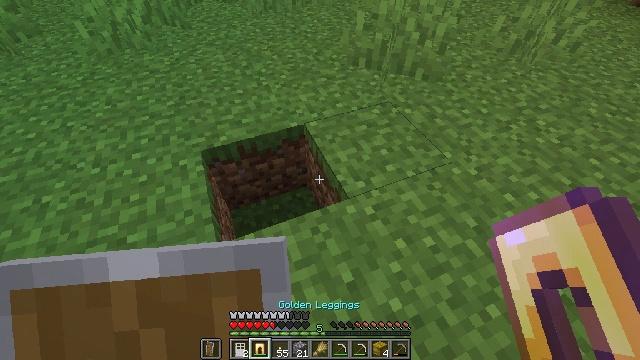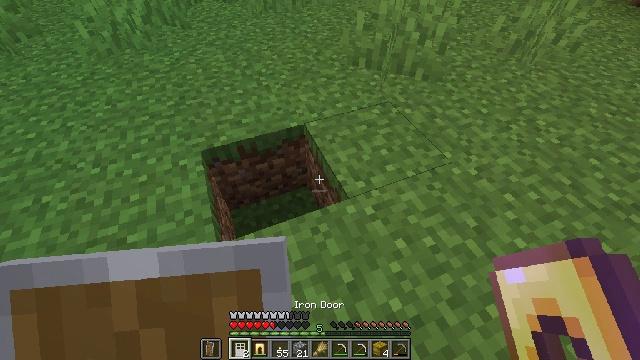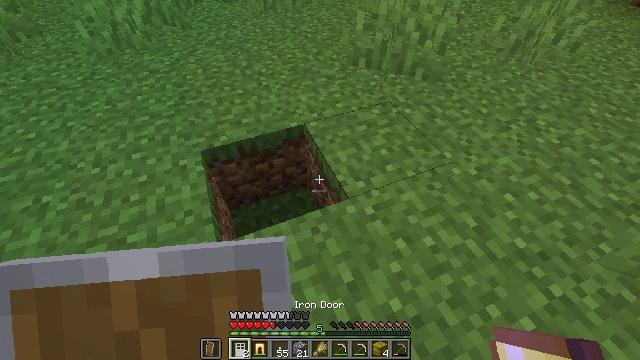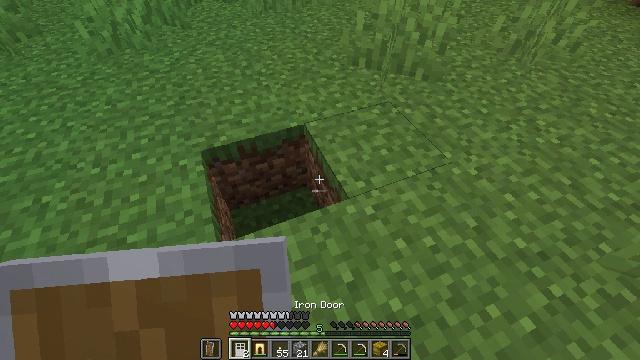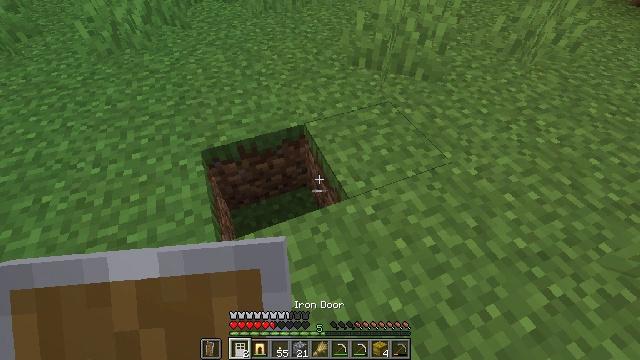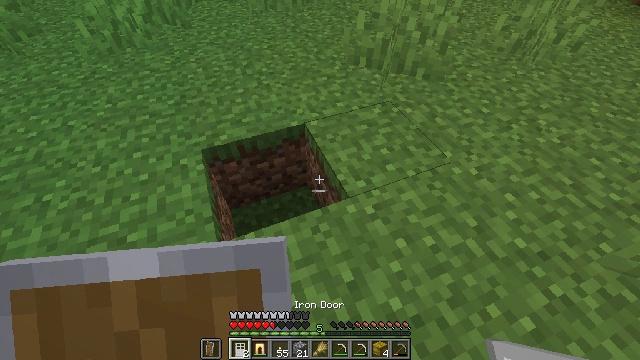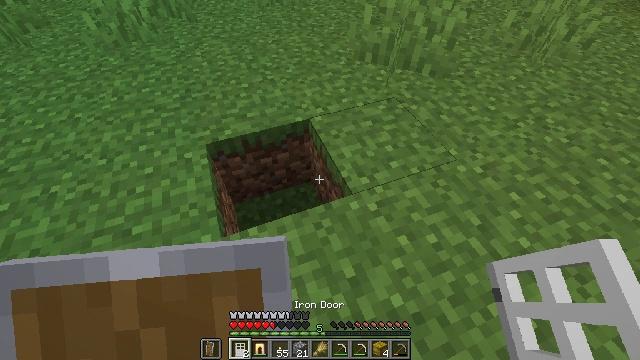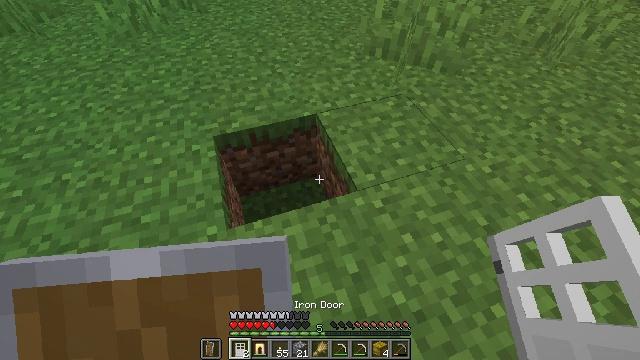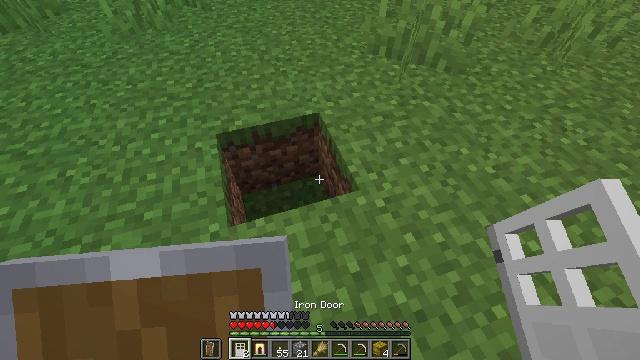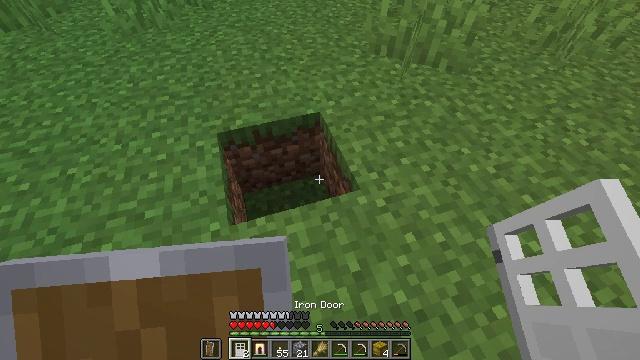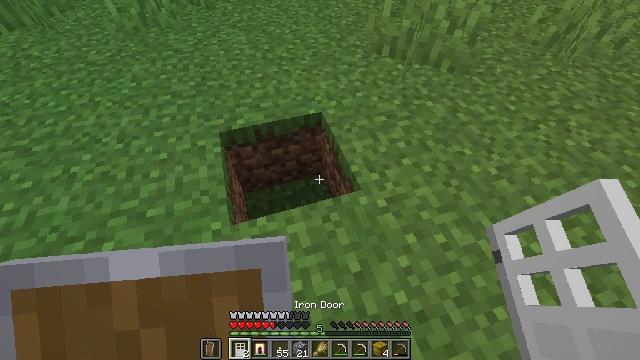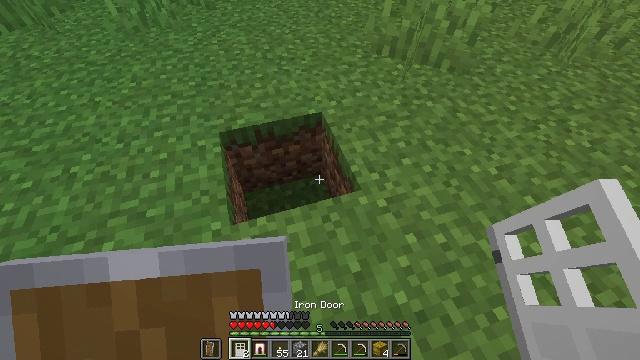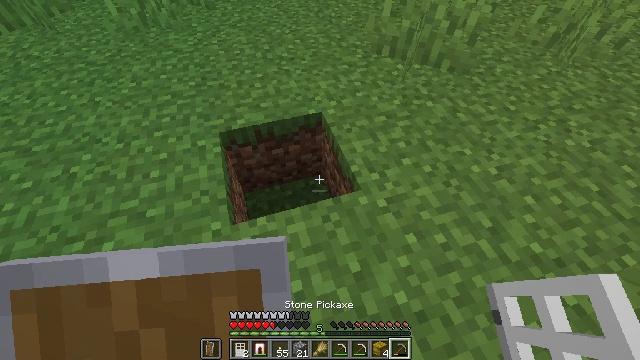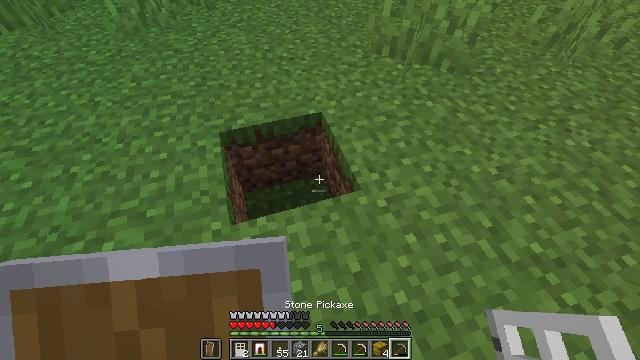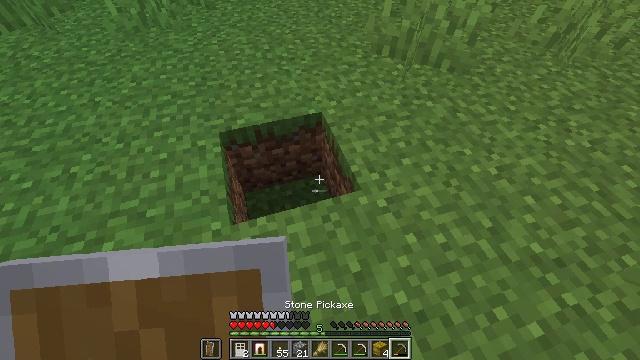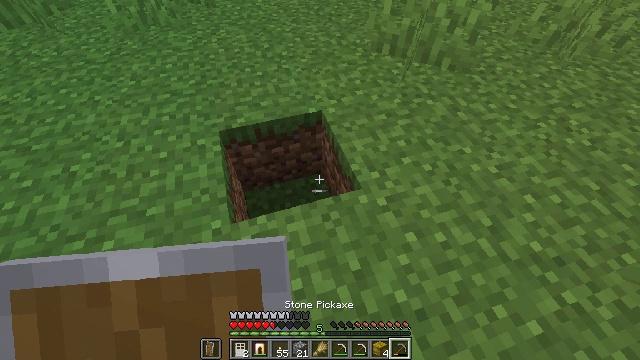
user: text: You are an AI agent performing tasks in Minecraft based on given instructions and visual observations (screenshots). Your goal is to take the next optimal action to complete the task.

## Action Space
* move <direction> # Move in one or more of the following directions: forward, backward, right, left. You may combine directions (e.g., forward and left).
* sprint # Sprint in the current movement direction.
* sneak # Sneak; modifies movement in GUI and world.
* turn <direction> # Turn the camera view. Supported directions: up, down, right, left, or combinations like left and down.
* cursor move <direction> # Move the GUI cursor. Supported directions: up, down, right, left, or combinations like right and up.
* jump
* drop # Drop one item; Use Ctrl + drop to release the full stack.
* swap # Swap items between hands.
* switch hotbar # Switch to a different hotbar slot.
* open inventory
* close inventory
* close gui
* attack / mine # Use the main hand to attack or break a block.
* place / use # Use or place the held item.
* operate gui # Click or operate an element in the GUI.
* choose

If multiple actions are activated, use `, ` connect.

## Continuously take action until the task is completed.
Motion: motion action
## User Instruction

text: Gather beetroots by breaking the plants.
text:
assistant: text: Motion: no_op
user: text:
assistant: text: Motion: no_op
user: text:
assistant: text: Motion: no_op
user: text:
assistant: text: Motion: no_op
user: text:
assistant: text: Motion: no_op
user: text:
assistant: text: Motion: turn left
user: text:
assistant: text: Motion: turn left and down
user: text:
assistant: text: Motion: no_op
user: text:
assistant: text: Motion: no_op
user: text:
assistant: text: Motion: no_op
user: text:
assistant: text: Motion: no_op
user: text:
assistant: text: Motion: no_op
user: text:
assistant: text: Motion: no_op
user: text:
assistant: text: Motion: no_op
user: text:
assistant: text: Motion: no_op
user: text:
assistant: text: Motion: no_op
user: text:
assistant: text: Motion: no_op
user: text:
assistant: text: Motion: no_op
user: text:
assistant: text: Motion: turn left
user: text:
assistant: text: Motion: turn left
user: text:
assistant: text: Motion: turn left and up
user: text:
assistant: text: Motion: turn left and up
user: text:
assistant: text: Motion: turn left and up
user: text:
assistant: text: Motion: turn left and up
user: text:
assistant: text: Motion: turn left
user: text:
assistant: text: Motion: no_op
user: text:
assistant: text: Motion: turn up
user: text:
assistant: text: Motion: move forward, turn up
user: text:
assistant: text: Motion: move forward, turn right and up
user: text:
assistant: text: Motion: move forward, turn right and up